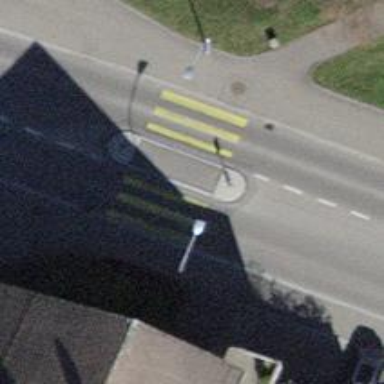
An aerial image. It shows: Uncontrolled zebra crossing with central island.